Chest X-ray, PA view. Patient: 53 years old, sex F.
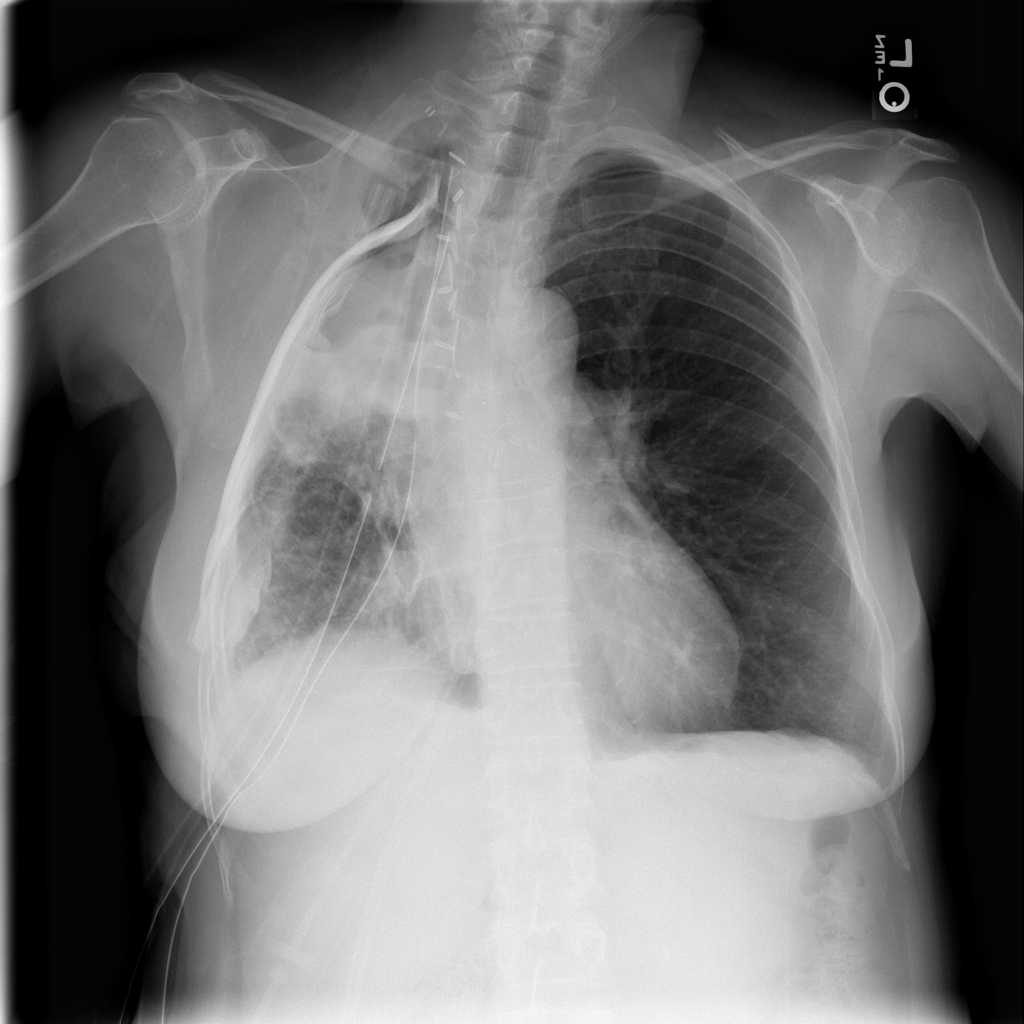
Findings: Mass, Pneumothorax